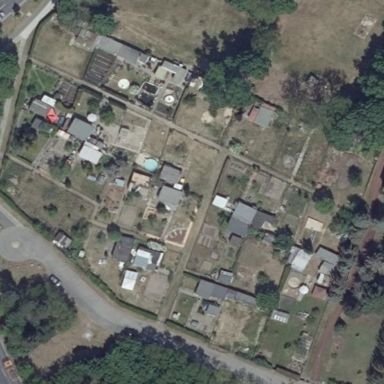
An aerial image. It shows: Allotments area.